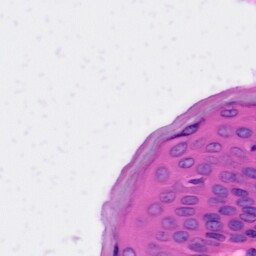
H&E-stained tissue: Skin